Interaction volume radius: 10 \u00c5
Interaction volume height: 25 \u00c5
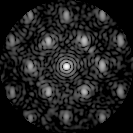
Disorder parameter: 0.4567